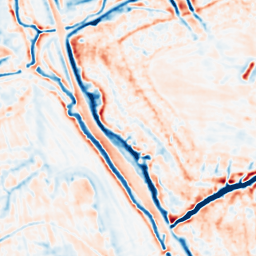
Category: multiscale
Decomposition family: dog_multiscale
Decomposition parameters: sigma_ratio: 1.4
n_scales: 4
base_sigma: 1
Upsampling method: sinc_blackman
Upsampling parameters: scale: 8
kernel_size: 16
Upsampling scale: 8